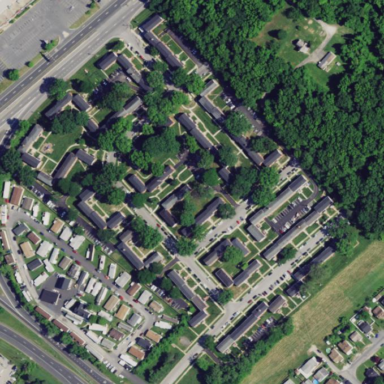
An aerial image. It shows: Residential area with apartments.